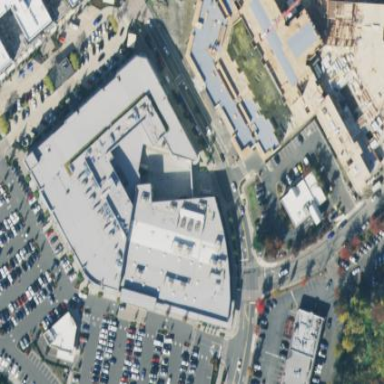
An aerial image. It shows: Supermarket located in building.